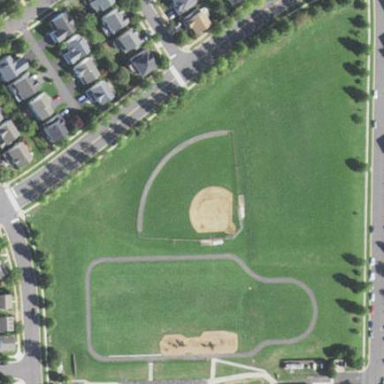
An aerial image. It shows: Baseball pitch for leisure land activities.